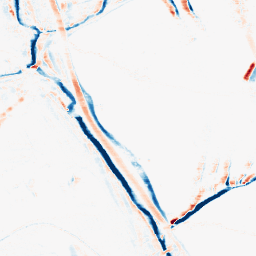
Category: morphological
Decomposition family: morphological_rect
Decomposition parameters: operation: average
width: 10
height: 3
Upsampling method: linear_exact
Upsampling parameters: scale: 4
Upsampling scale: 4